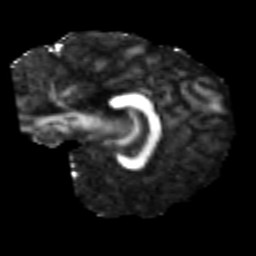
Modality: FA
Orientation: sagittal
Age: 21
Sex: female
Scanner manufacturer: siemens
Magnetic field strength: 3 T
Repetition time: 2.3 s
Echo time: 0.085 s